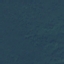
Land use / land cover: Forest